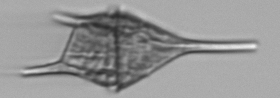
Label: Tripos_lineatus